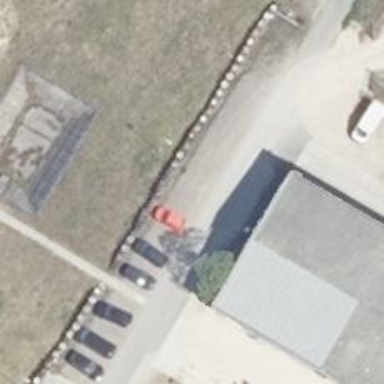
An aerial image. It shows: Parking area with surface.